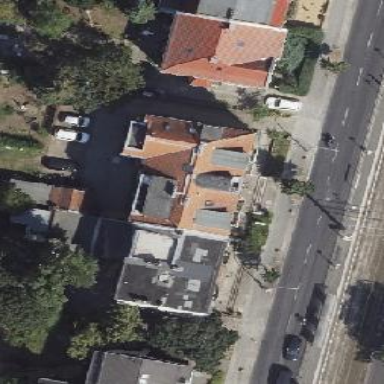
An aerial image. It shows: Residential building with hipped roof.